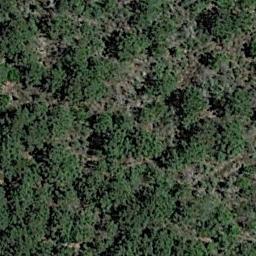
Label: forest